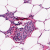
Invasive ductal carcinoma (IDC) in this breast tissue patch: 0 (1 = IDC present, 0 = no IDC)